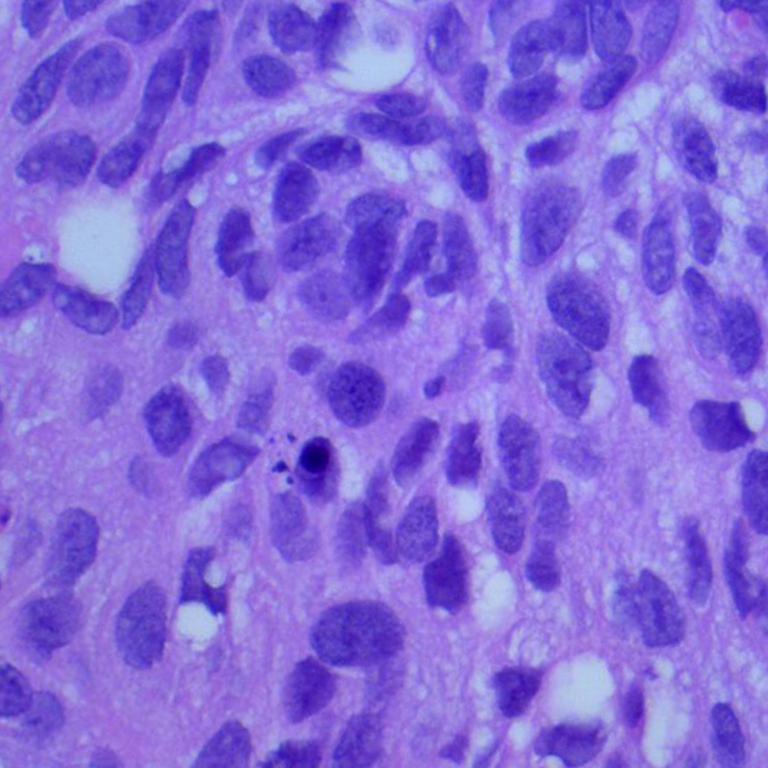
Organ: lung
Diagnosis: squamous carcinomas